Question: Need to convert array to display in csv file
Here is sample code
'''
$output=array(
array('firstname' => 'latviesu', 'lastname' => 'Johnson', 'age' => 25),
array('firstname' => 'russkii', 'lastname' => 'latviesu', 'age' => 25),
array('firstname' => 'sAmanda', 'lastname' => 'Miller', 'age' => 18),
array('firstname' => 'english', 'lastname' => 'russkii', 'age' => 25.04),
);
header('Pragma: public');
header('Content-type: application/x-msexcel');
header('Content-Disposition: attachment; filename="utf8_bom.xls"');
foreach($output as $row) {
$implode = (implode(" ", $row)). "
" ;
$implode = mb_convert_encoding($implode, 'UTF-16LE', 'UTF-8');
echo $implode = "yth" . $implode;
}
'''
csv output is like this

As you see starting from the second row there is character before each word. When I copied the character in html get '&#65279;'.
If remove 'yth', no such character, but the text is not normally readable. Tried to 'trim', but also not normally readable.
How to remove that character?
Here is solution finally
'''
foreach($output as $row) {
if(!$flag) {
$implode = (implode(" ", array_keys($row))). "
" ;
$implode = mb_convert_encoding($implode, 'UTF-16LE', 'UTF-8');
echo $implode = "yth" . $implode;
$flag = true;
}
$implode = (implode(" ", array_values($row))). "
" ;
$implode = mb_convert_encoding($implode, 'UTF-16LE', 'UTF-8');
echo $implode;
}
'''
But next question related with the code...
At the end of the array 'array('firstname' => 'english', 'lastname' => 'russkii', 'age' => 25.04),' is '25.04'; however in csv get '25.Apr'
how to fix this problem?
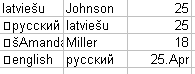
Answer: A block of UTF-16 encoded text needs to start with a BOM. The BOM must not be repeated in the text itself. You're currently outputting a BOM for every single line. Don't do that, just output it once at the beginning of the file.